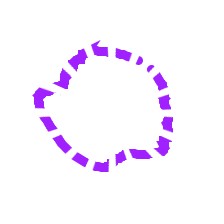
Shape: circle